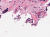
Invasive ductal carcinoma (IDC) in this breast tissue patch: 0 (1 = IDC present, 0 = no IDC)